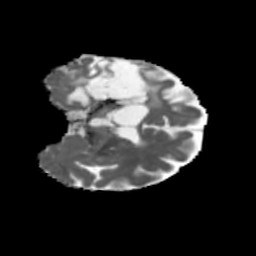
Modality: MD
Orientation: coronal
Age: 66
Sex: female
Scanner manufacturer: siemens
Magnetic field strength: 3 T
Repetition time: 5.47 s
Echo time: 0.0854 s